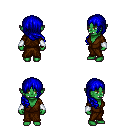
a pixel art fantasy rpg character, female body template, orc, green skin, brown robe, red pants, blue right-swept hairstyle, white cloth bracers, four views (front, back, left, right), 2x2 character sprite sheet, small pixel art, hard edges, no anti-aliasing